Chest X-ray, PA view. Patient: 75 years old, sex M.
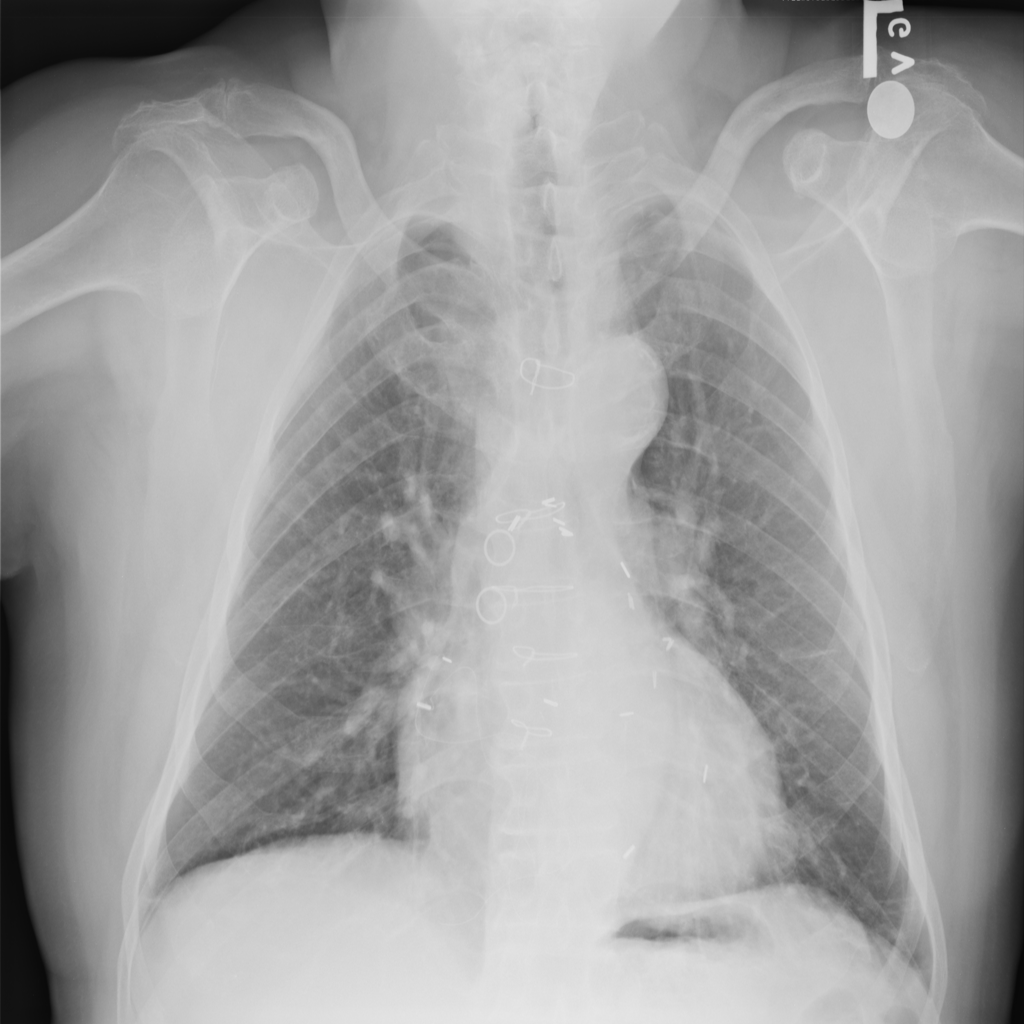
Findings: Emphysema